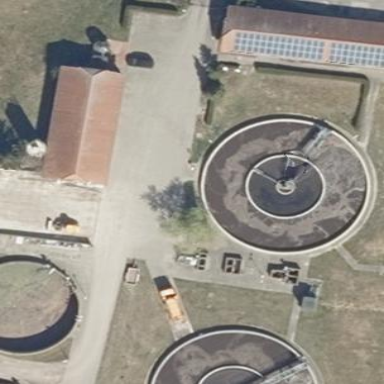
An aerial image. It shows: Building located by body of wastewater.